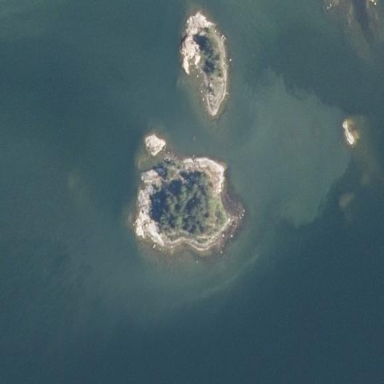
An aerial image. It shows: Island with natural coastline.